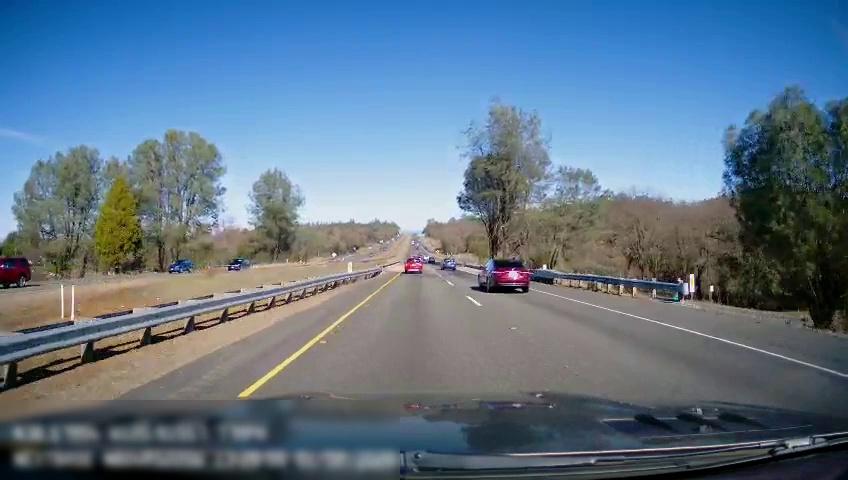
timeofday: Day
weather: Sunny
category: Drivable Space
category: Drivable Space
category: Vehicles | SUV
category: Vehicles | SUV
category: Vehicles | Truck
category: Vehicles | Car
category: Vehicles | Car
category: Vehicles | Car
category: Lanes | Current Lane
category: Lanes | Current Lane
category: Lanes | Alternate Lane